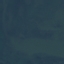
Land use / land cover: SeaLake